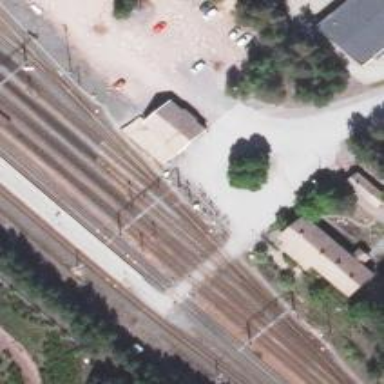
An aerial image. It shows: Railway signal.